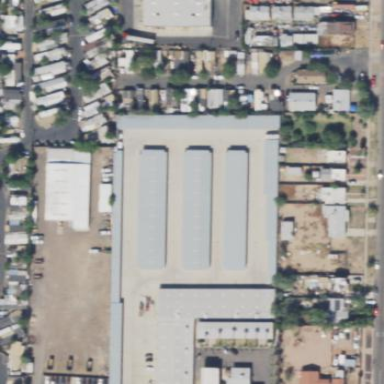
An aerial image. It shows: Storage rental shop.